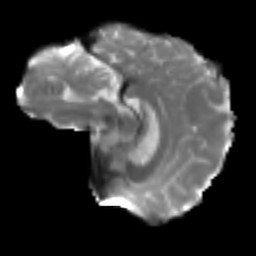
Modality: T2w
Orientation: sagittal
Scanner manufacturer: siemens
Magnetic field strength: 3 T
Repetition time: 3.6 s
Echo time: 0.092 s